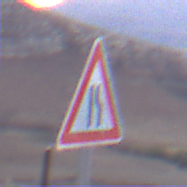
Verkehrszeichen: EinseitigVerengteFahrbahnRechts
Umgebung: Outdoor, Nature
Tageszeit: Dusk
Wetter: Clear
Licht: Natural
Jahreszeit: NotSpecified
Kontrast: LowContrast